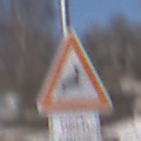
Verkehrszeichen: WildwechselLinks
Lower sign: LaengeEinerStrecke3
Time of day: MorningAfternoon
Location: Outdoor (Nature)
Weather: PartlyCloudy
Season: Winter
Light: Natural